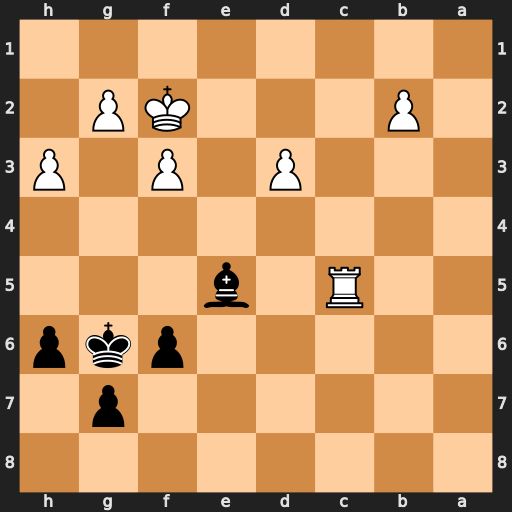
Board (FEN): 8/6p1/5pkp/2R1b3/8/3P1P1P/1P3KP1/8
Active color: b
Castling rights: -
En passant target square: -
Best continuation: Bd4+ Kg3 Bxc5